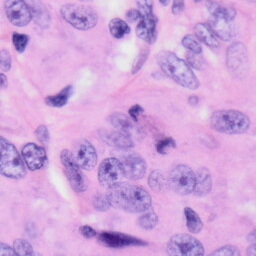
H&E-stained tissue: Skin